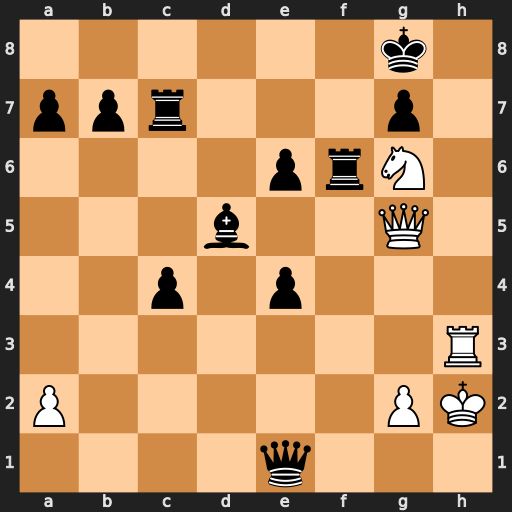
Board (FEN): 6k1/ppr3p1/4prN1/3b2Q1/2p1p3/7R/P5PK/4q3
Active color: w
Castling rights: -
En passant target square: -
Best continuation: Rh8+ Kf7 Rf8#